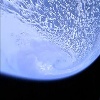
Label: cloud